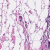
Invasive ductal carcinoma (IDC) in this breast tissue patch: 0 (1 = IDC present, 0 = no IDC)